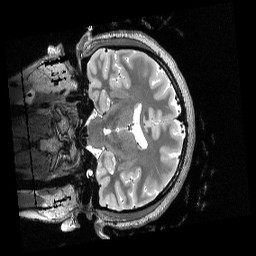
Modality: T2w
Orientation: coronal
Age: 19
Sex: female
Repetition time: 3.2 s
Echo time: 0.563 s